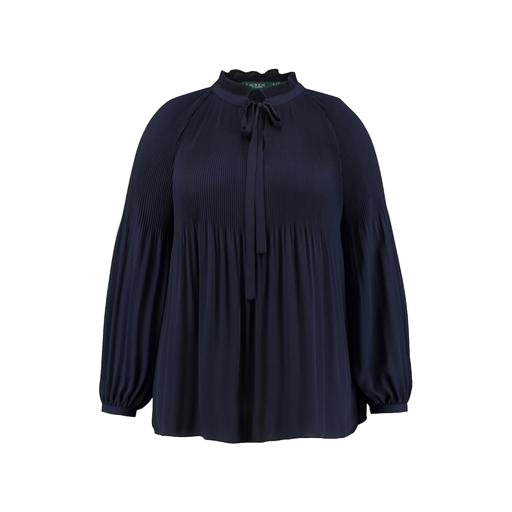
blue pleated high-neck long-sleeved top, high-neck blouse, pleated blouse, white background